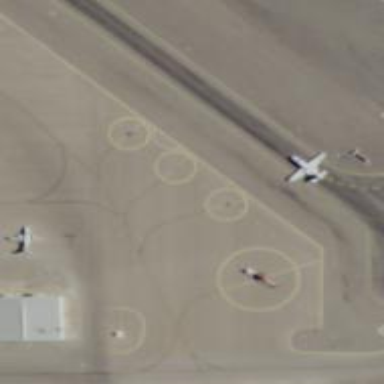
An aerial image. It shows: Image showing helipad at airport.